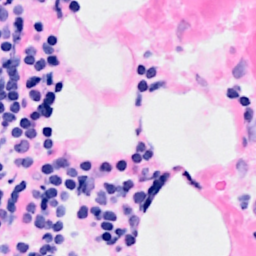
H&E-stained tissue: Breast